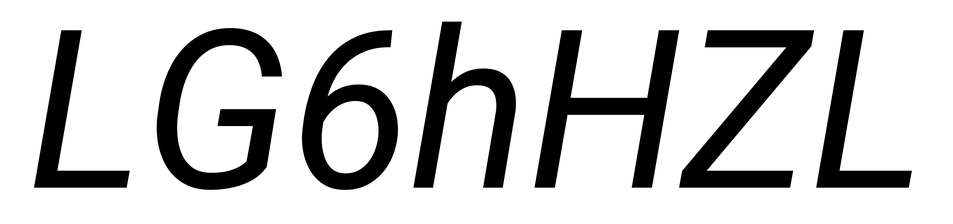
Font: Roboto-Italic_Italic